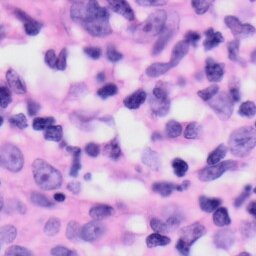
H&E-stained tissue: Skin